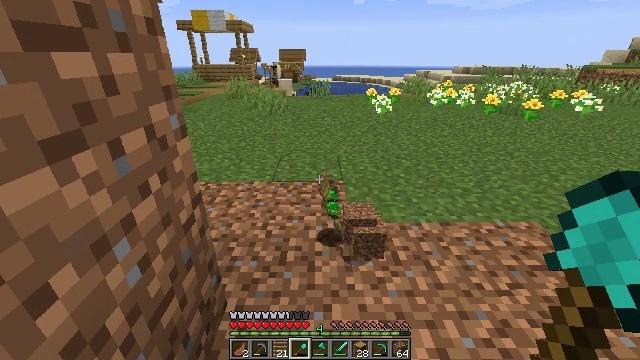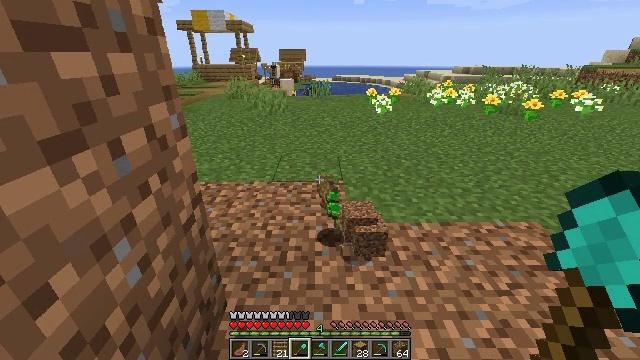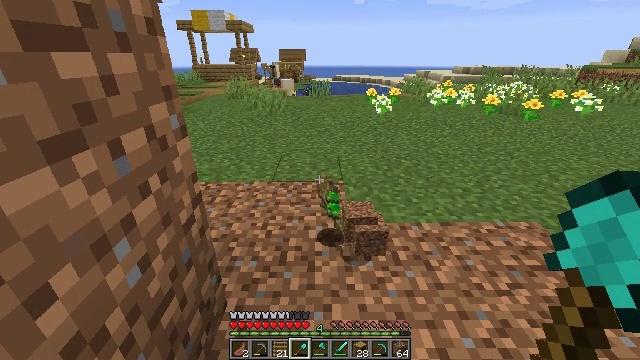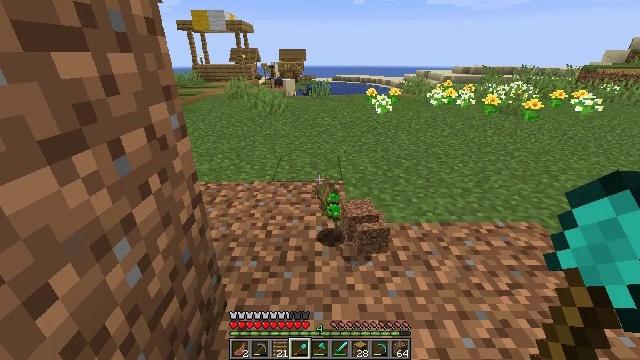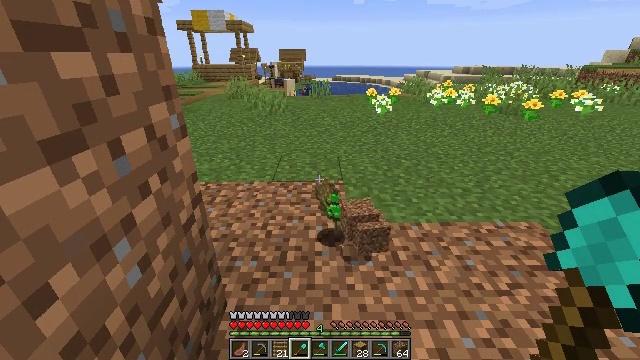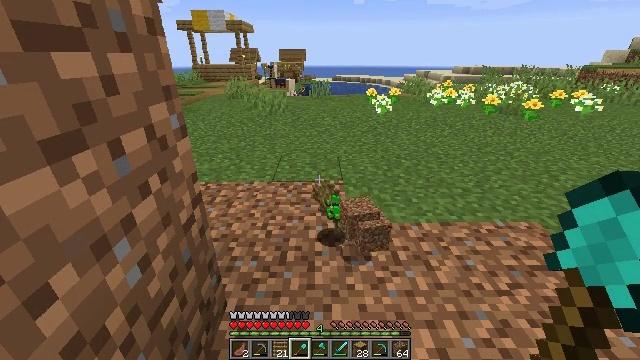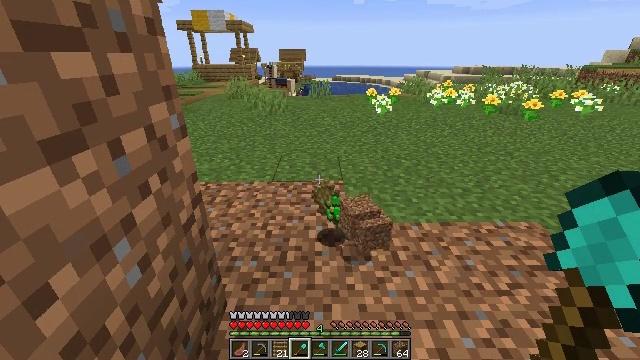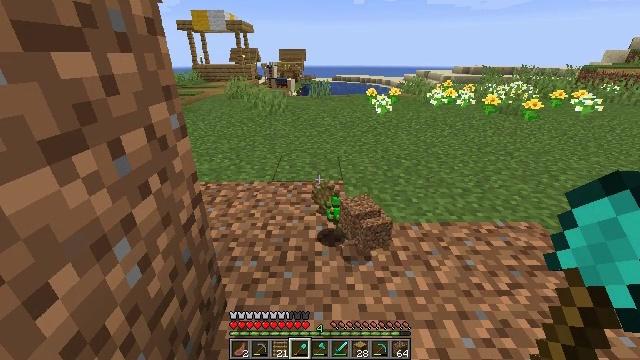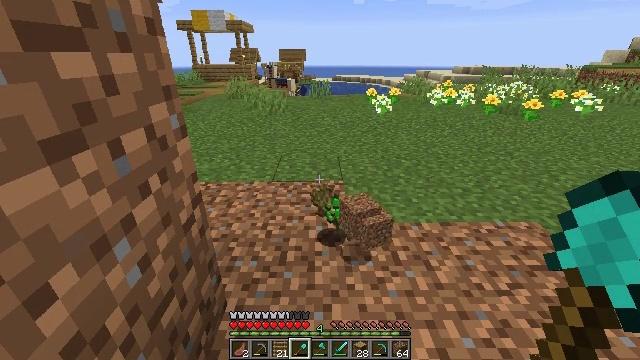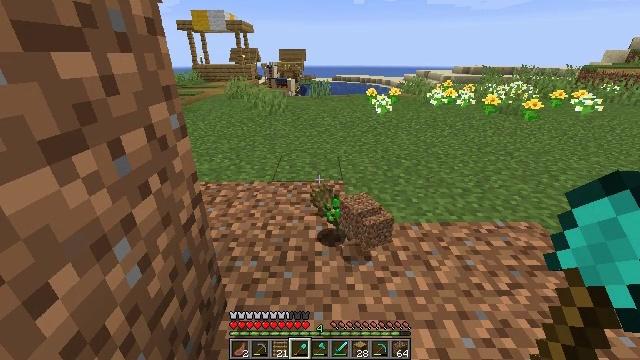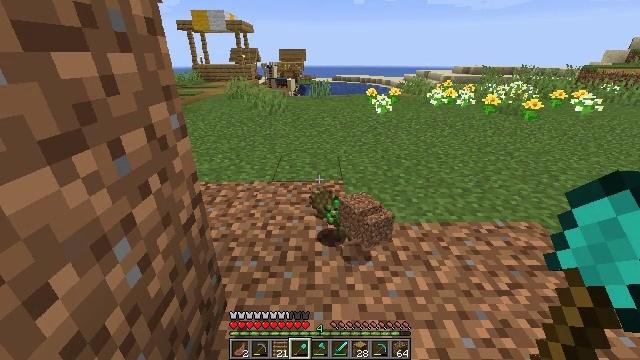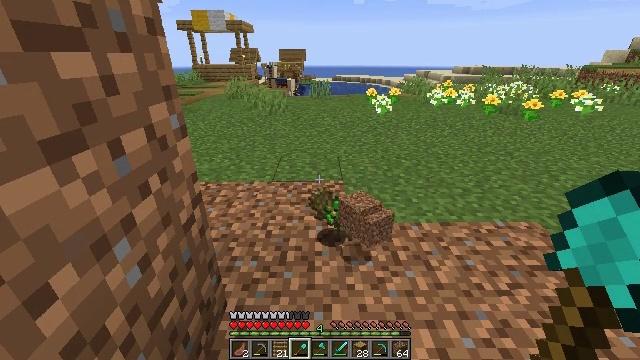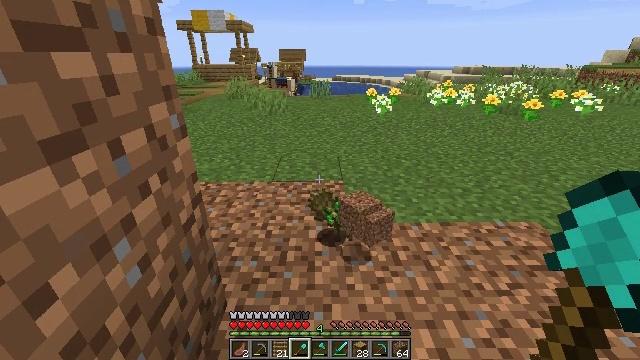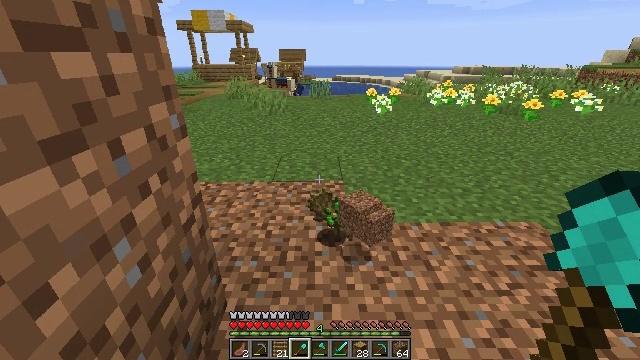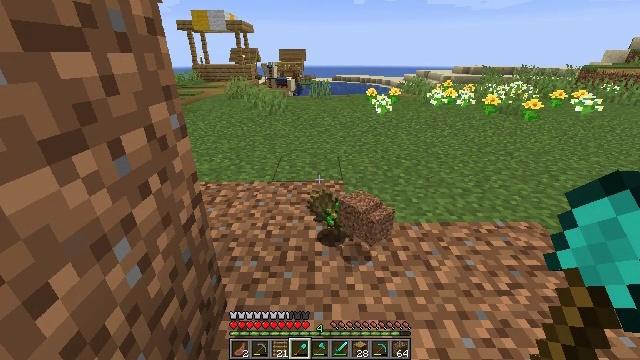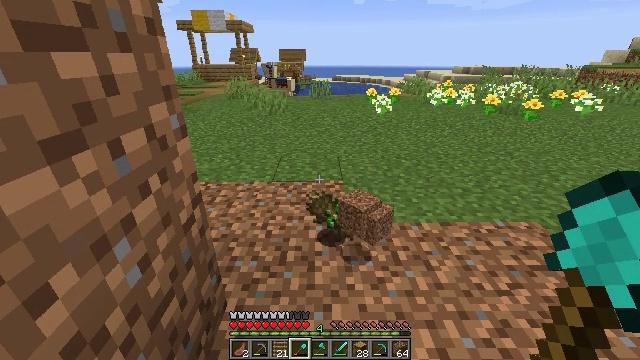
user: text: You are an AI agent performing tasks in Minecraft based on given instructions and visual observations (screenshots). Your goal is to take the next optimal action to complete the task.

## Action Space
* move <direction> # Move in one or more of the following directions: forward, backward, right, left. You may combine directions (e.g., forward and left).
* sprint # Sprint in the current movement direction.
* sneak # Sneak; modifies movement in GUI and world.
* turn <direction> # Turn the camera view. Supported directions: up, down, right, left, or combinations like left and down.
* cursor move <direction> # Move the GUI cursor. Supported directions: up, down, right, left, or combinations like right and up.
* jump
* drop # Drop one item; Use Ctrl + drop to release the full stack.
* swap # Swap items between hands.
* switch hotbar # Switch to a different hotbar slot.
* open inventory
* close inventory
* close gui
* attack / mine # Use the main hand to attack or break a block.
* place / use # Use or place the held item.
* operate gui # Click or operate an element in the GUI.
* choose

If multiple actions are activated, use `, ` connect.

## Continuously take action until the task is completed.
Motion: motion action
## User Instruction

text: Attack the farmland to gather it.
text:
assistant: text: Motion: no_op
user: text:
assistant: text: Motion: no_op
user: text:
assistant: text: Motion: no_op
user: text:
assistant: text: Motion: no_op
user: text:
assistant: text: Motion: no_op
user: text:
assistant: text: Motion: no_op
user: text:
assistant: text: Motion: no_op
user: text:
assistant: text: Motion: no_op
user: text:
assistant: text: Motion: no_op
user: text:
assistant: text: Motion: no_op
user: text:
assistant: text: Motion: no_op
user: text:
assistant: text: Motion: no_op
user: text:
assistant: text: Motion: no_op
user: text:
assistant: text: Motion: no_op
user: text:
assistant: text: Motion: no_op
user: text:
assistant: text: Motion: no_op
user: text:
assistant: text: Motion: no_op
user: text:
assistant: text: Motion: no_op
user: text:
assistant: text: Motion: no_op
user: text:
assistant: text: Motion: no_op
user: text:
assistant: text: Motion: no_op
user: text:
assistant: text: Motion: no_op
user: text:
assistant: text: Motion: no_op
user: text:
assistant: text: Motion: no_op
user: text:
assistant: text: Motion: no_op
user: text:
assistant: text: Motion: no_op
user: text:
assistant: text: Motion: no_op
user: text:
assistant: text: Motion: no_op
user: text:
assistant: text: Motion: no_op
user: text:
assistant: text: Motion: no_op